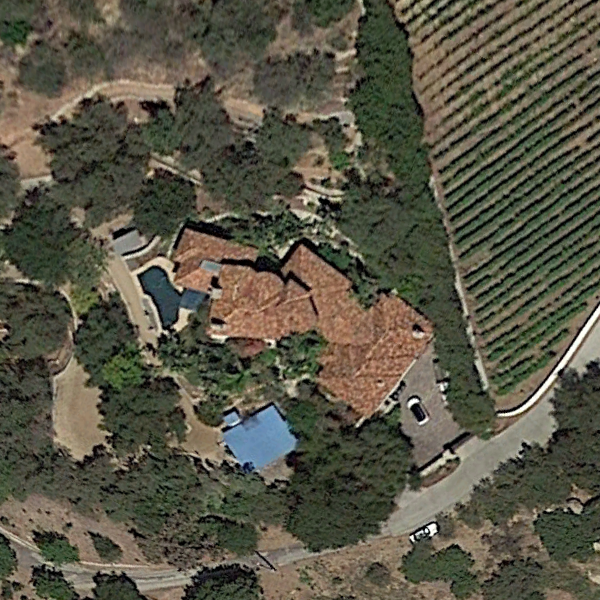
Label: SparseResidential